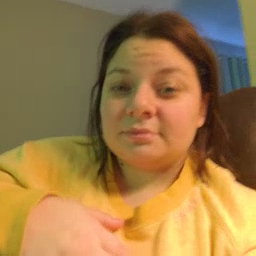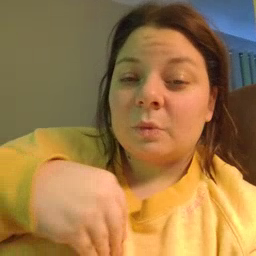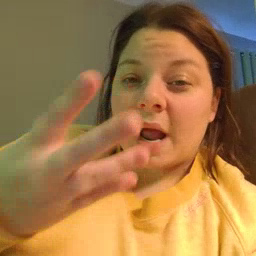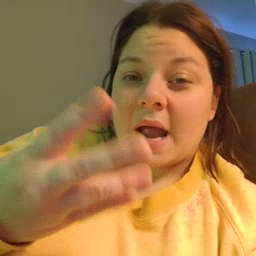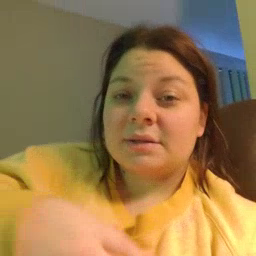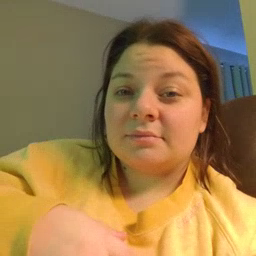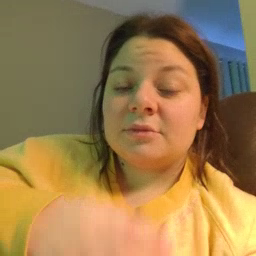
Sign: white